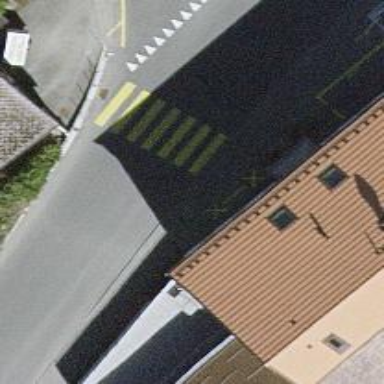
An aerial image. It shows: Marked road crossing.